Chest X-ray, PA view. Patient: 53 years old, sex F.
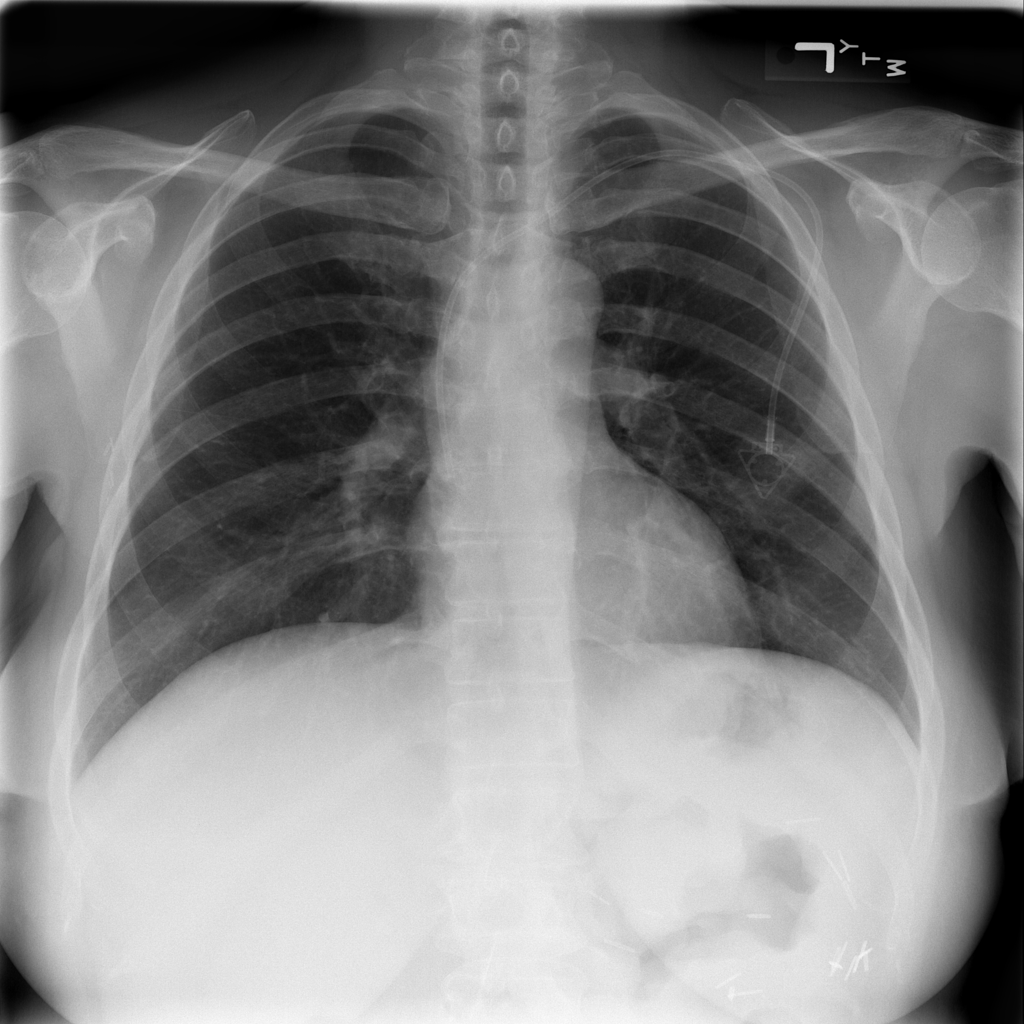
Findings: No Finding